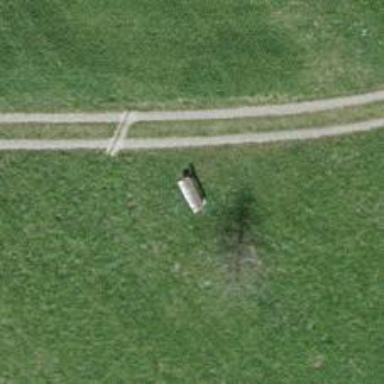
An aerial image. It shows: Bench.